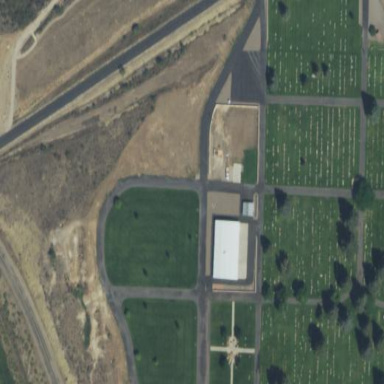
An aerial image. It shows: Cemetery.